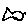
Label: fish